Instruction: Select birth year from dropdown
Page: traveler
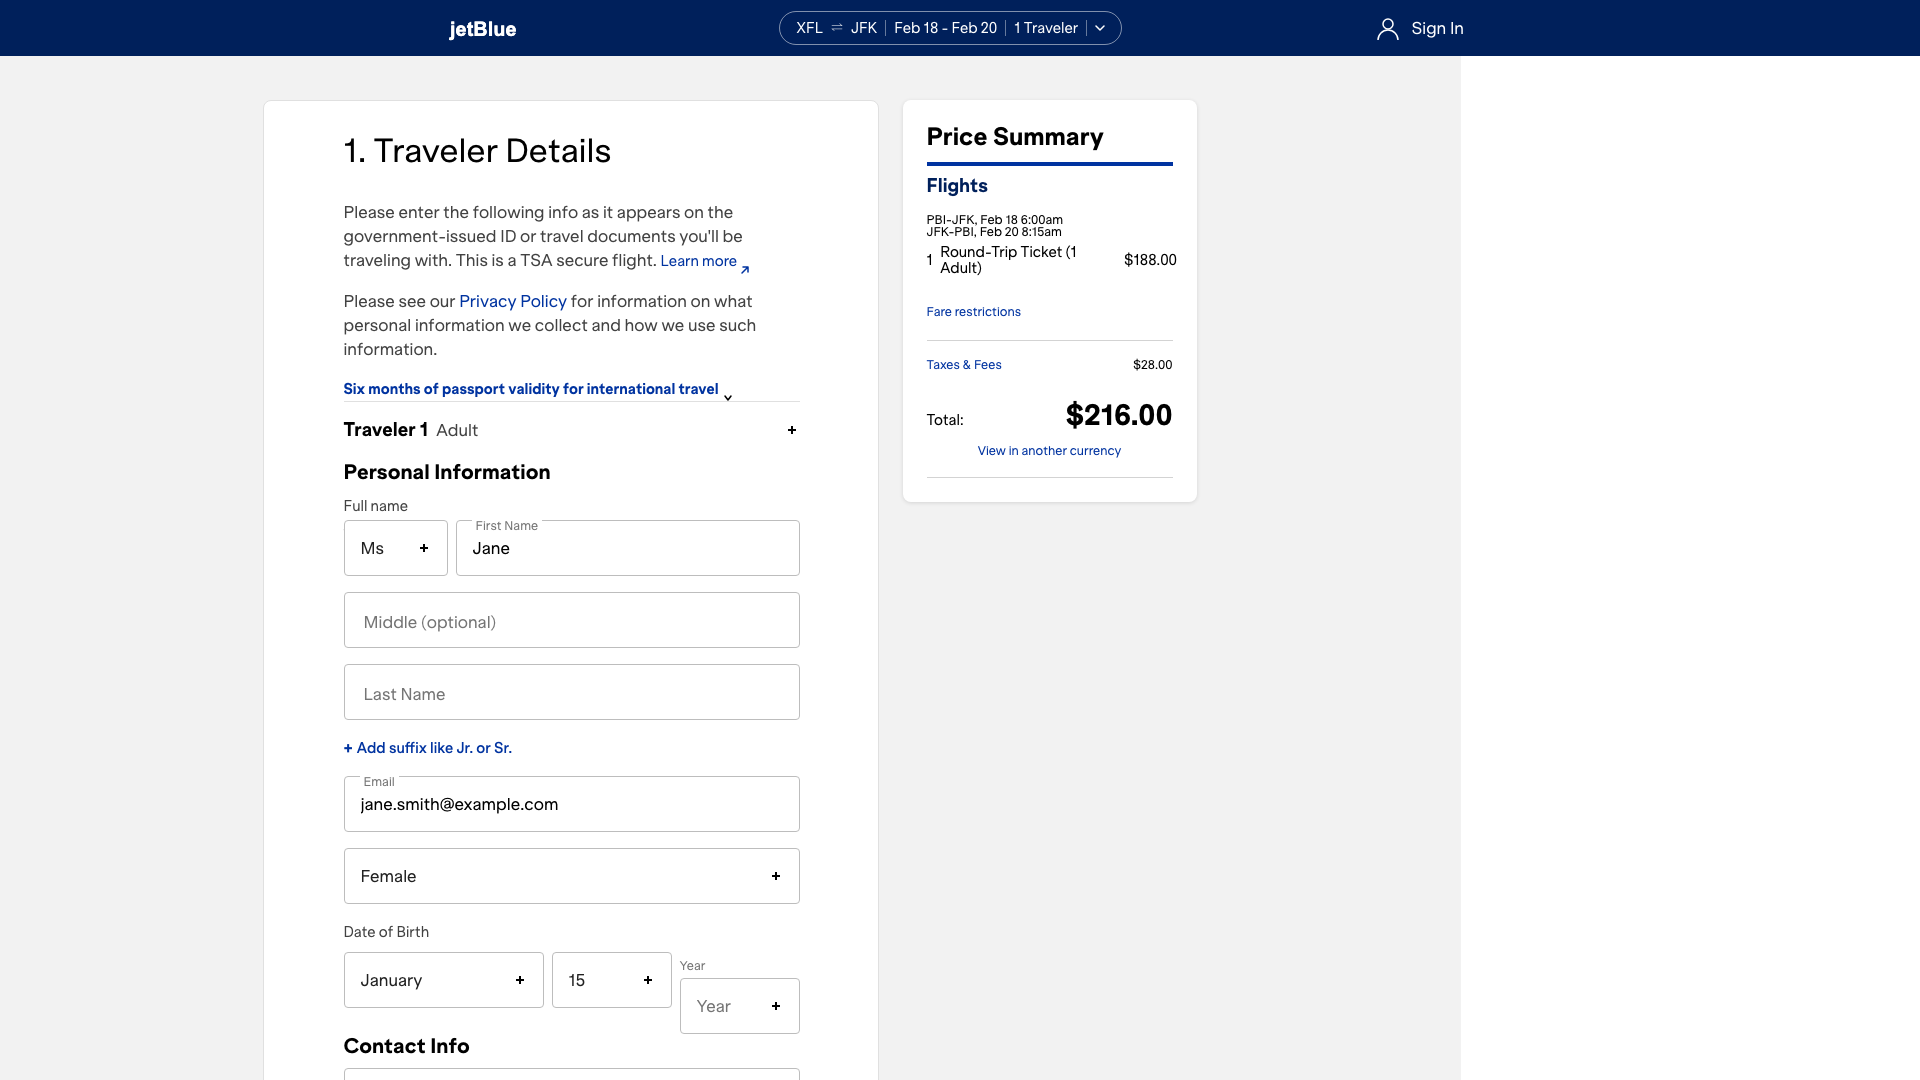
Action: click